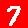
Digit: 7